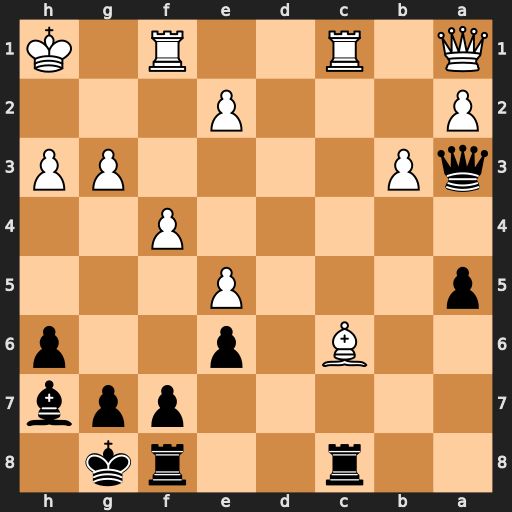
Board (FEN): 2r2rk1/5ppb/2B1p2p/p3P3/5P2/qP4PP/P3P3/Q1R2R1K
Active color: b
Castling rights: -
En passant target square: -
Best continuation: Rxc6 Rxc6 Be4+ Kg1 Bxc6